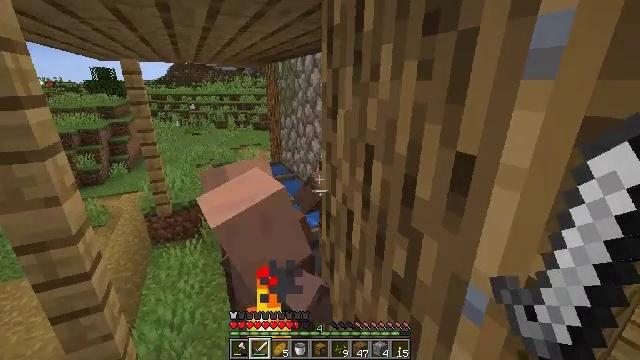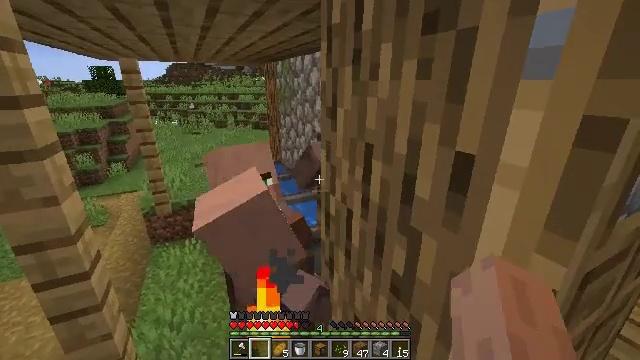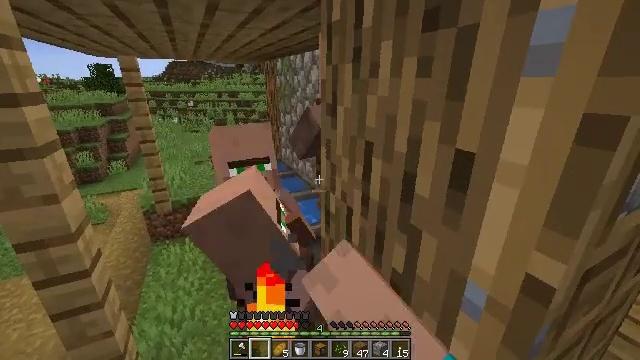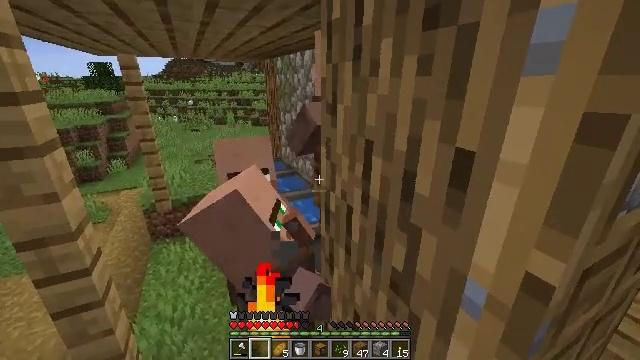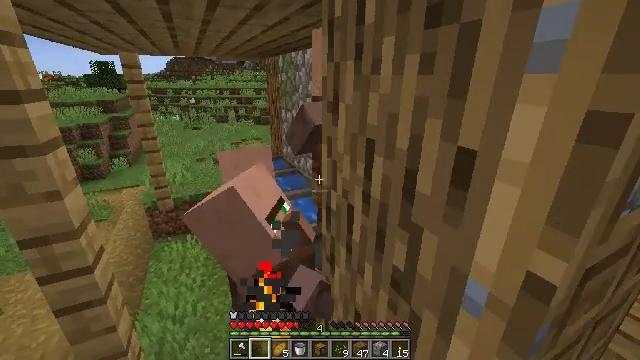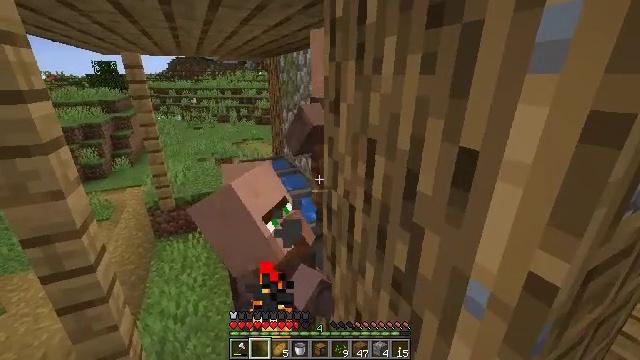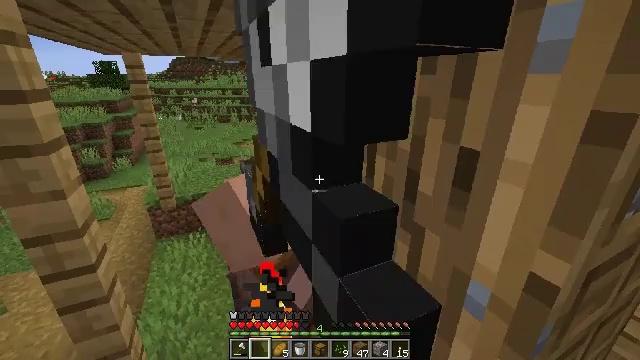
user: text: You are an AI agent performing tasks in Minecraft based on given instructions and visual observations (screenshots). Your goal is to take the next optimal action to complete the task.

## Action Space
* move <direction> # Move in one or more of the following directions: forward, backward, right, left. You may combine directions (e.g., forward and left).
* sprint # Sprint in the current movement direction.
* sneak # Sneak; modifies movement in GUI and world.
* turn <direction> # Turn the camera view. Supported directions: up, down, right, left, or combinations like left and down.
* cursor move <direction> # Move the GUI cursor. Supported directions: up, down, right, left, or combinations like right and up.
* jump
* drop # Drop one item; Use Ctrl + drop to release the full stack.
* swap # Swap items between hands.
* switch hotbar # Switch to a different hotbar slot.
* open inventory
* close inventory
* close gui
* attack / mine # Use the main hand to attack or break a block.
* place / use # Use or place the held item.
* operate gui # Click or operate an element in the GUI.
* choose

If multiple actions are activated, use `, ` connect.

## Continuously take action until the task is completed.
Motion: motion action
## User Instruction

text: Drop an iron sword.
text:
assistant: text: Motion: drop
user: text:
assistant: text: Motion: drop
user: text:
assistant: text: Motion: drop
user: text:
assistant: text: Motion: drop
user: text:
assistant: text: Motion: drop
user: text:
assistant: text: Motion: drop
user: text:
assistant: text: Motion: drop